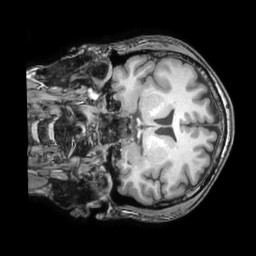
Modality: T1w
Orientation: coronal
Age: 31
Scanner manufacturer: philips
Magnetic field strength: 3 T
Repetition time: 0.007 s
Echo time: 0.003501 s